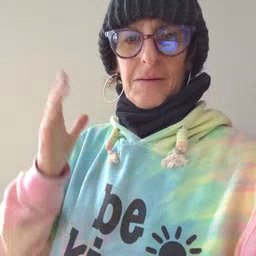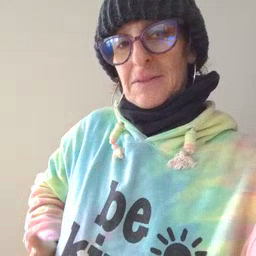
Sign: beside